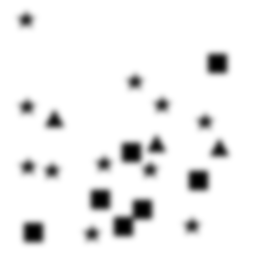
Squares: 7
Triangles: 3
Stars: 11
Total shapes: 21